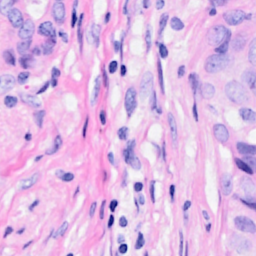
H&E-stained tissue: Breast